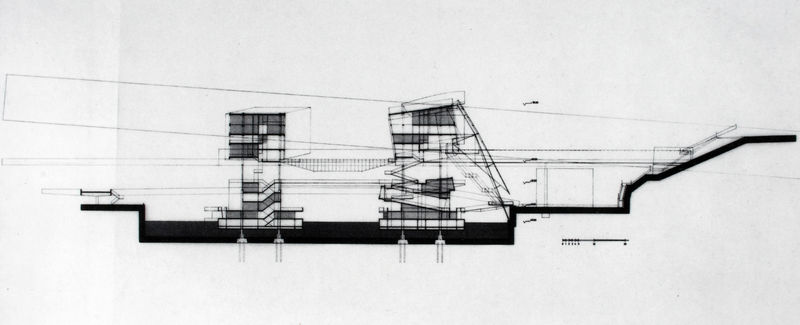
Titel: "Skyline der Medien", Hamburg, Hamburger Häuser, Querschnitt
Künstler: Coop Himmelblau
Schlagwörter: grau, schwarz, zeichnung, gebäude, architektur, linien, treppen, entwurf, plan, massstab